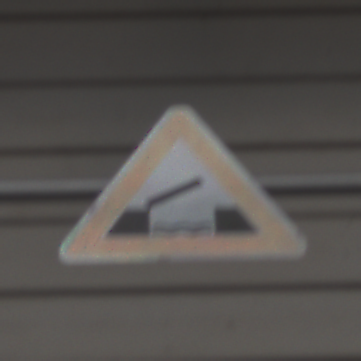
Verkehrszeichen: BeweglicheBruecke
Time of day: MorningAfternoon
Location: Roofed (Urban)
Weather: PartlyCloudy
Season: NotSpecified
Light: Natural